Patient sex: M
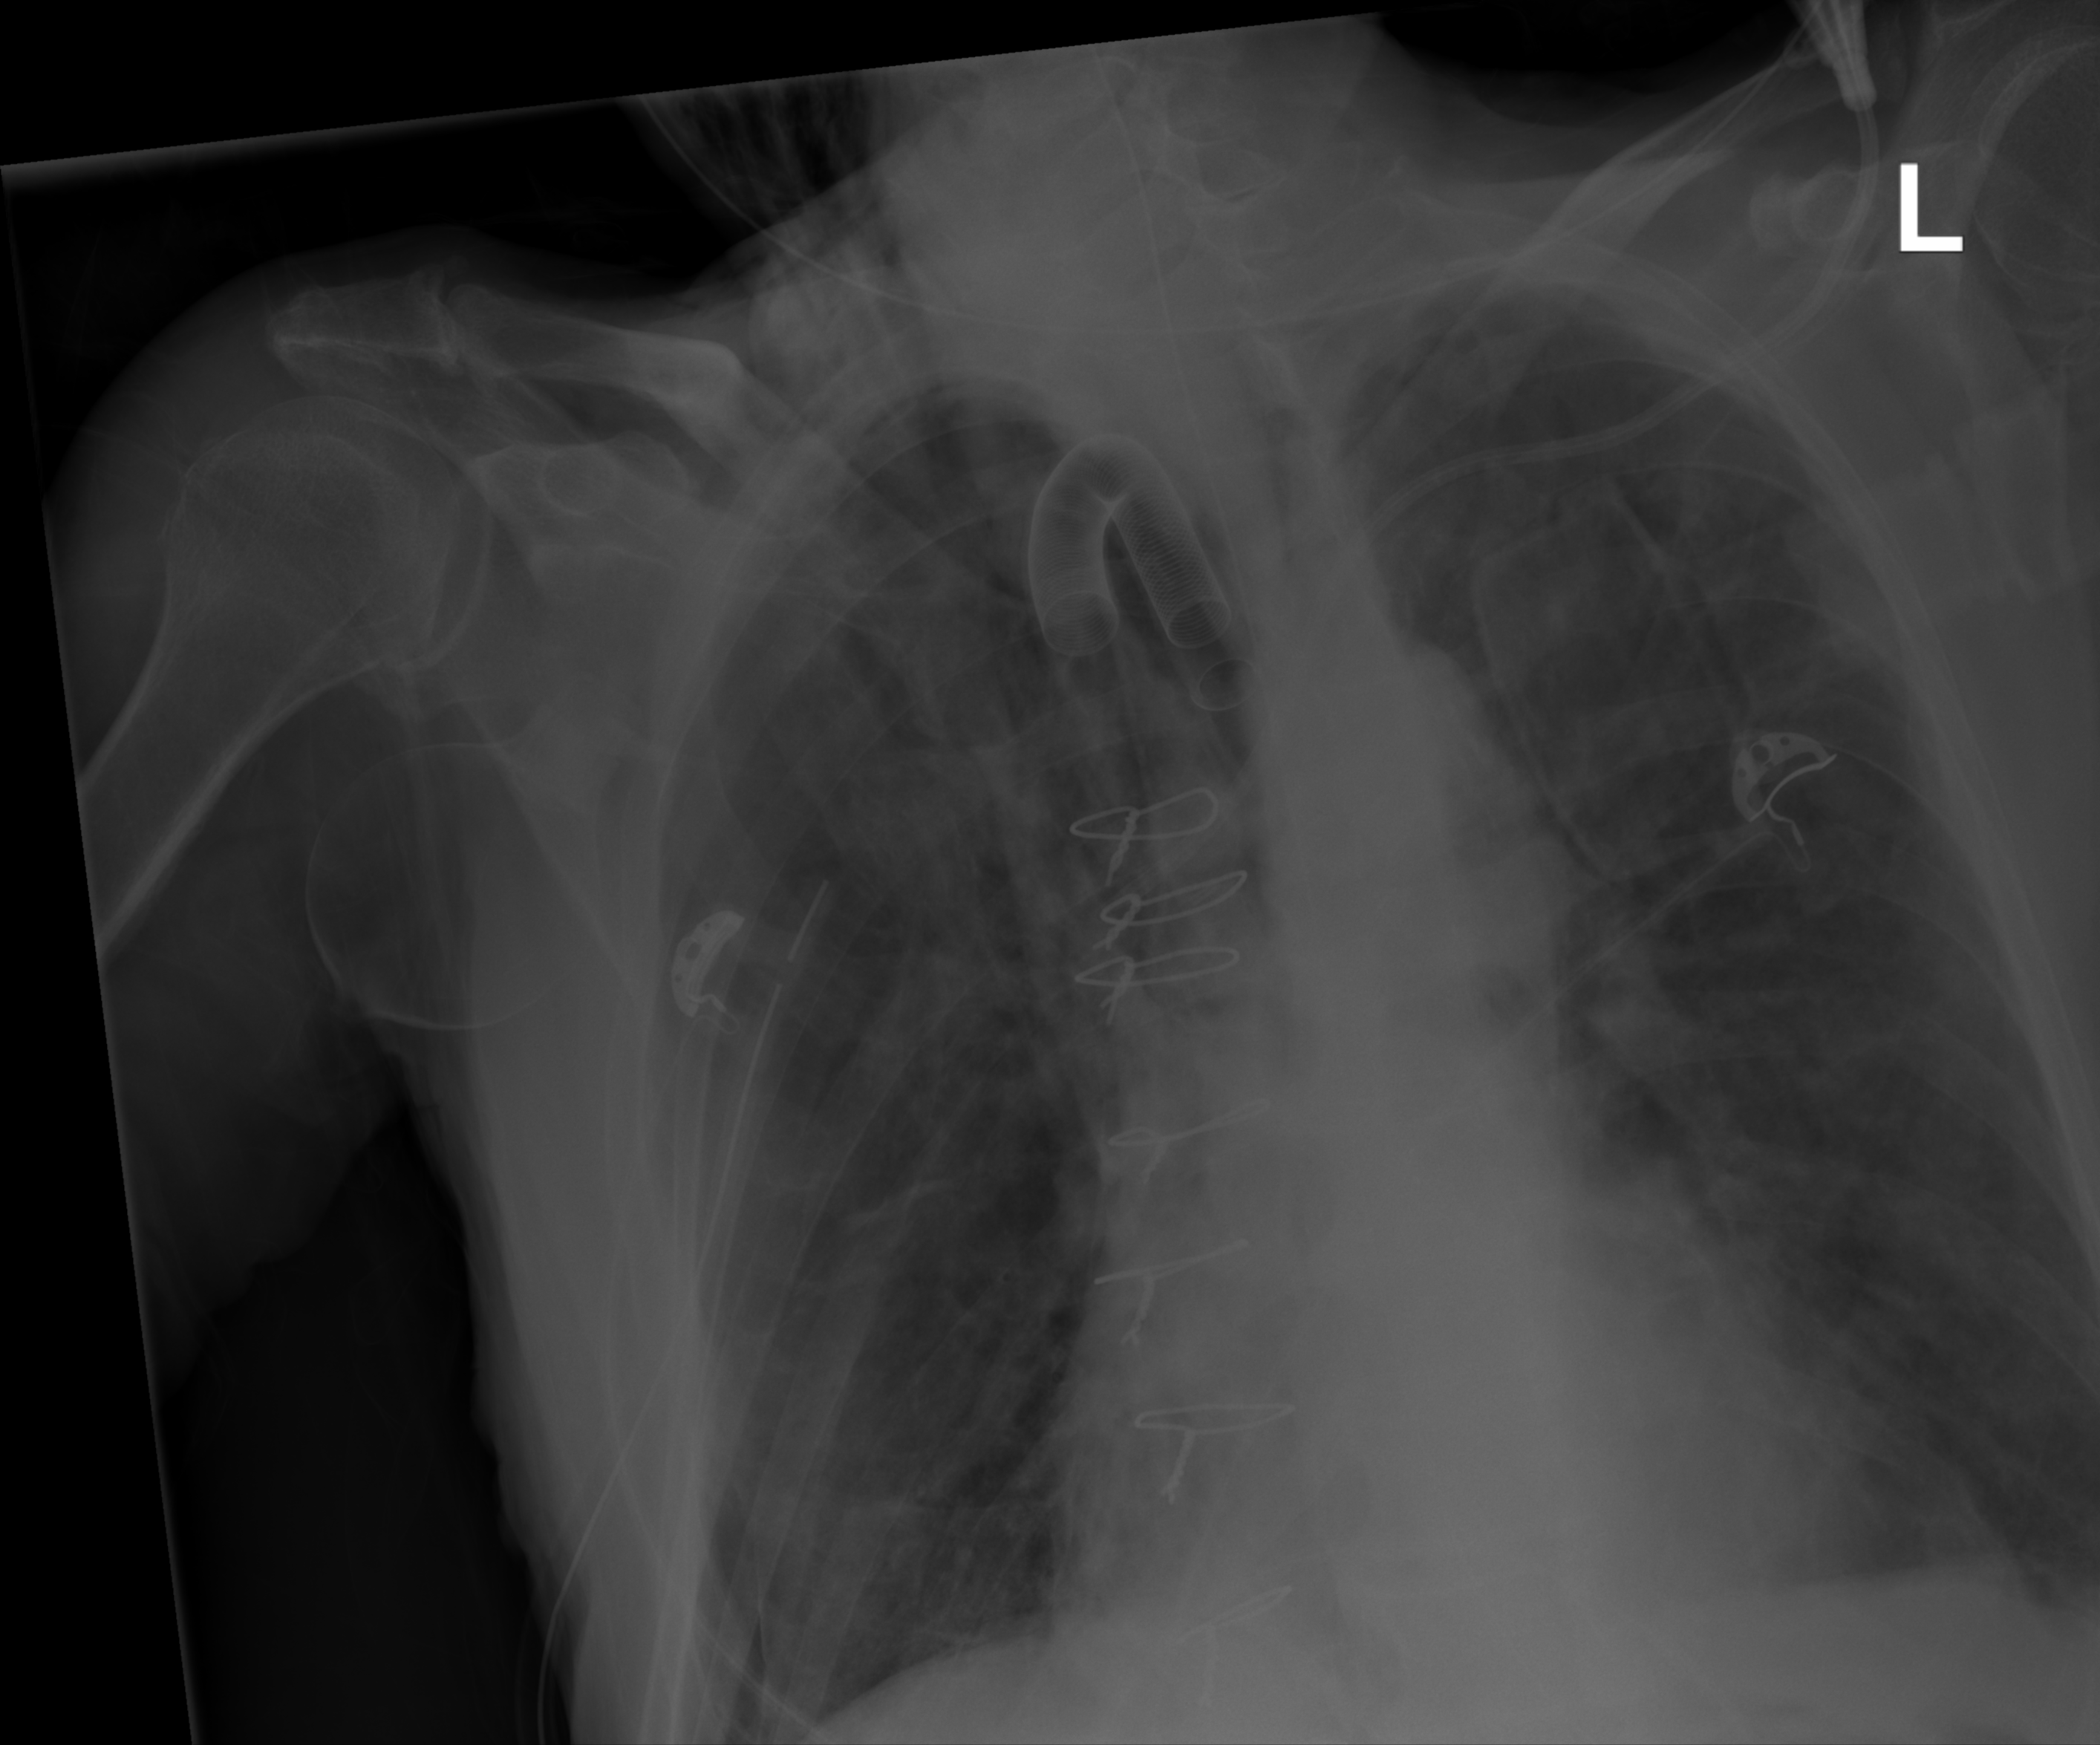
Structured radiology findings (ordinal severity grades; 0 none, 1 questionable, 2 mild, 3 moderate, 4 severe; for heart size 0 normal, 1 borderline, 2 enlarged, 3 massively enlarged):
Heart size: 0
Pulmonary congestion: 2
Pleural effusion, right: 0
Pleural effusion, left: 0
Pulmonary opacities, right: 2
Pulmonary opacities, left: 2
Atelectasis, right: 2
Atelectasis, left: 2